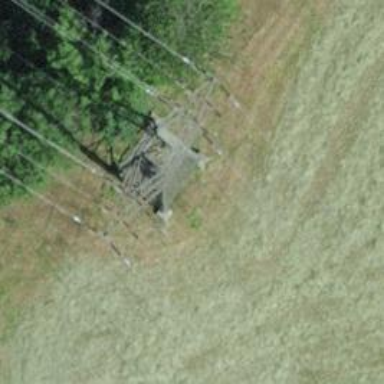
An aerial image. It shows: Power tower.